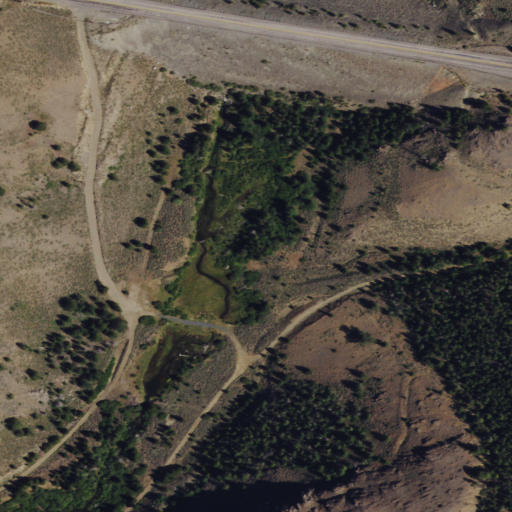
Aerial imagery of valley in Wyoming named Arasta Gulch containing shrub, evergreen forest, open development, medium intensity development, woody wetlands, low intensity development, and high intensity development